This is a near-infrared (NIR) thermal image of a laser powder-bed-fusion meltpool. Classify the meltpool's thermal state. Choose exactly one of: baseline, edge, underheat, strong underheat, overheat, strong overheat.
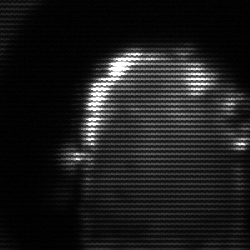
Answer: baseline